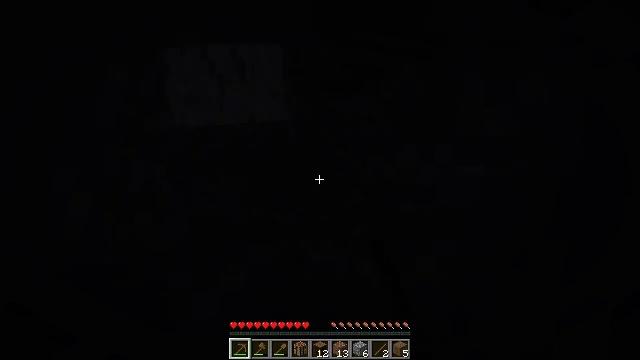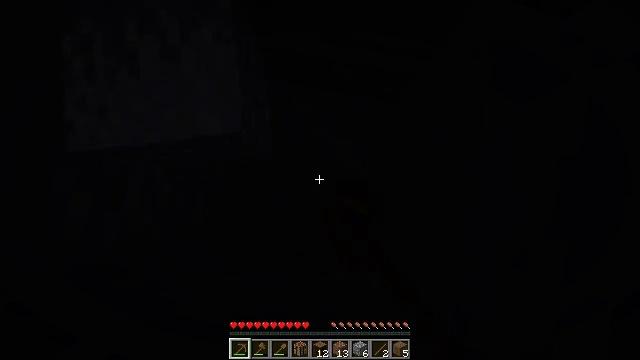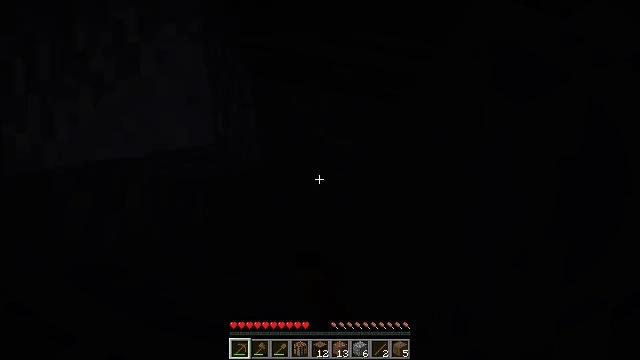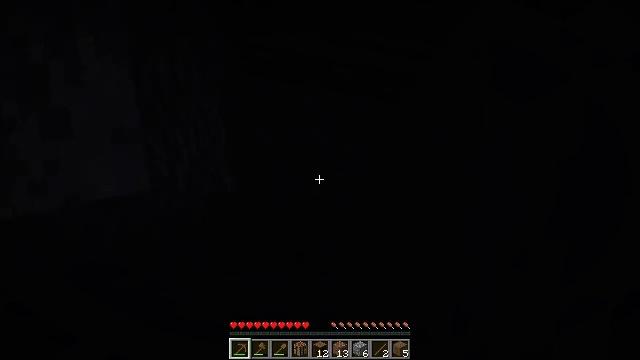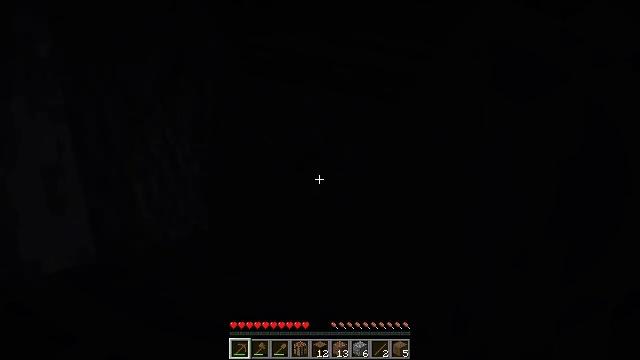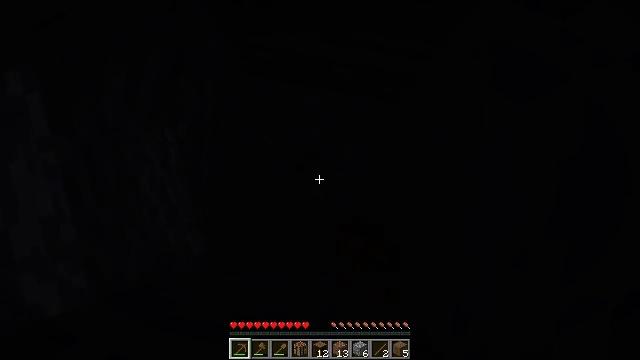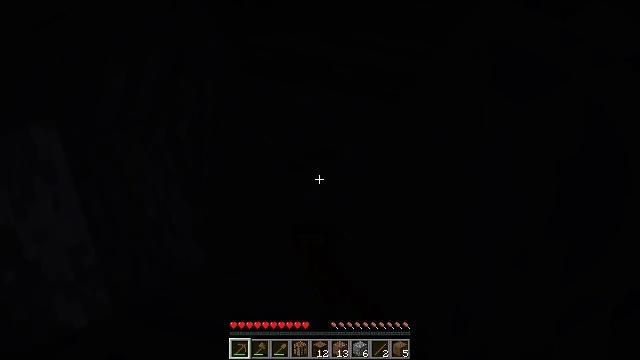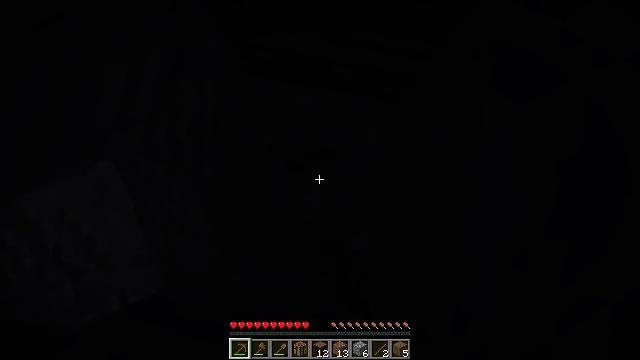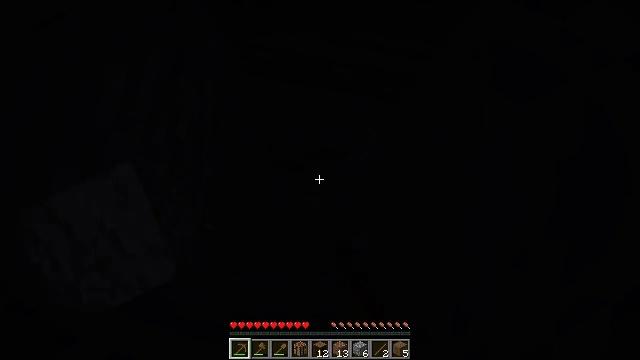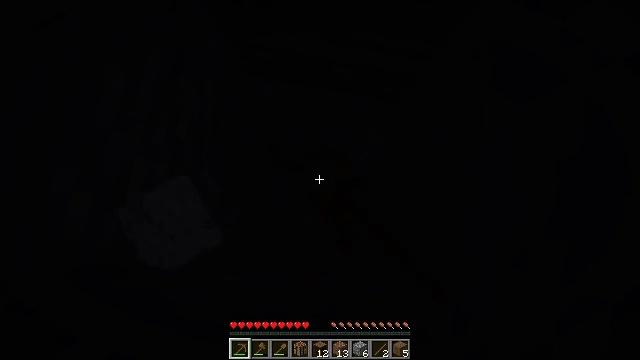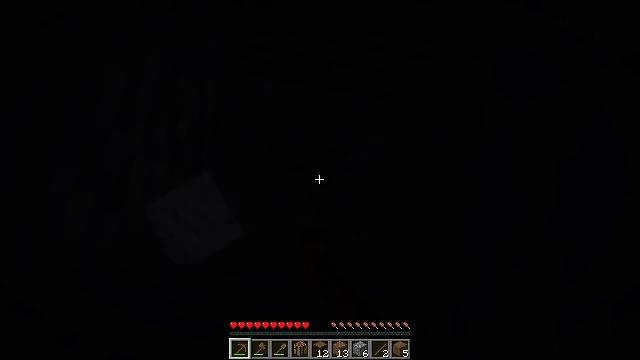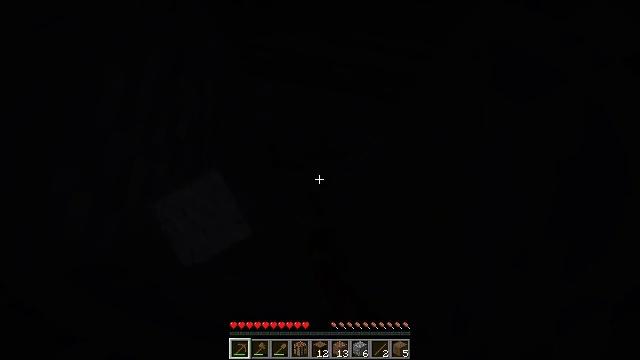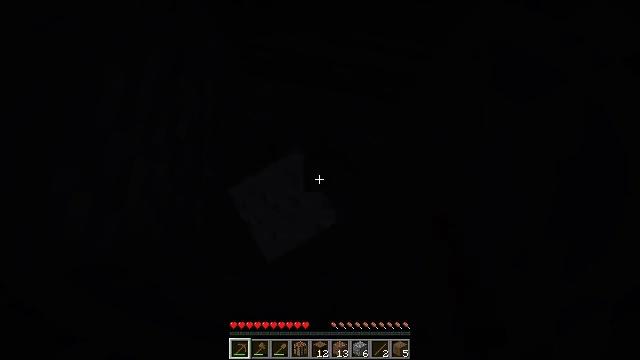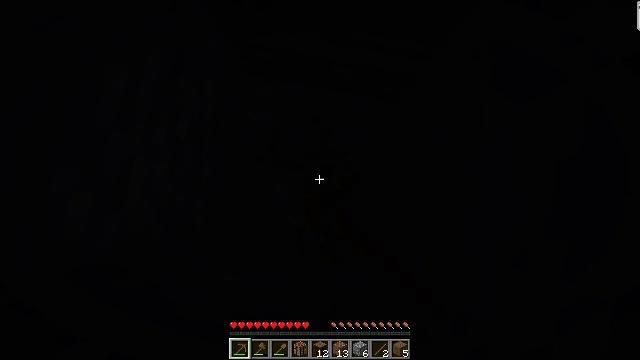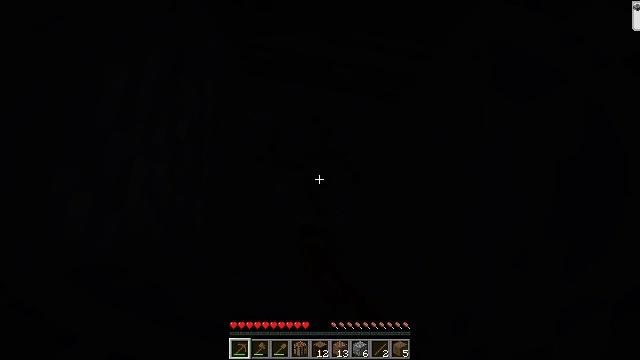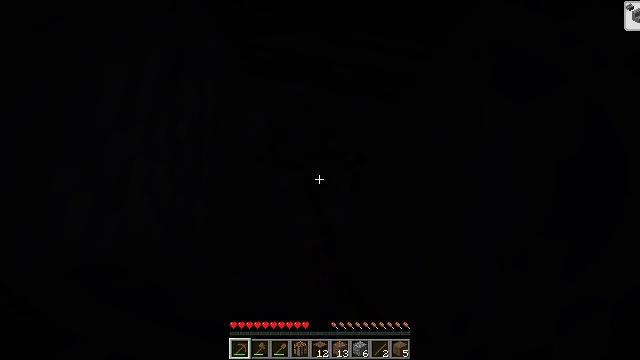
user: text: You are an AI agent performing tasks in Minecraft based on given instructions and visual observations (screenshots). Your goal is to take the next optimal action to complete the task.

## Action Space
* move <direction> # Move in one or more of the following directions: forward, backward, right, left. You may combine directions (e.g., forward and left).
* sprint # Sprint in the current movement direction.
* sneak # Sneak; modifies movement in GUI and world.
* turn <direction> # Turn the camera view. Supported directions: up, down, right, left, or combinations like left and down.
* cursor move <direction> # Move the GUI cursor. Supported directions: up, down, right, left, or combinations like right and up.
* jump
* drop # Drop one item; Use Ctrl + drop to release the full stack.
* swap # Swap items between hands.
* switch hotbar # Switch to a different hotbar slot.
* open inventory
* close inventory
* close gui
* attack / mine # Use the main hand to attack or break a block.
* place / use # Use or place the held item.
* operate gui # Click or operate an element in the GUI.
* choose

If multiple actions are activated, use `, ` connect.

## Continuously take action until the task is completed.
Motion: motion action
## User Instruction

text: Mine the andesite underground.
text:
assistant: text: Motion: attack / mine
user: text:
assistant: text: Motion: attack / mine
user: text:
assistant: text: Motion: attack / mine
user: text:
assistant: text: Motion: attack / mine
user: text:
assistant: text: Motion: attack / mine
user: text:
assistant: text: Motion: attack / mine
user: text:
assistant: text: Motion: attack / mine
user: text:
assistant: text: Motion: attack / mine
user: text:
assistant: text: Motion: attack / mine
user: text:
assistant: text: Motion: attack / mine
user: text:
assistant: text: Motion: attack / mine
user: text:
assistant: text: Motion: attack / mine
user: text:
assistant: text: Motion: attack / mine
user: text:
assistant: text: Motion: attack / mine
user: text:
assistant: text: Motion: attack / mine
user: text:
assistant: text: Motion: attack / mine
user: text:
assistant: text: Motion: attack / mine
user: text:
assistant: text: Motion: attack / mine
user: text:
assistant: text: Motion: attack / mine
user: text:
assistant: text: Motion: attack / mine
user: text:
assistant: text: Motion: attack / mine
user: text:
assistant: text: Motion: attack / mine
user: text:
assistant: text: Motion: attack / mine
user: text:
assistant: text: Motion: attack / mine
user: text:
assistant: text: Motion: turn left, attack / mine
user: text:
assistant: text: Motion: attack / mine
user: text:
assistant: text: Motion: turn right and down, attack / mine
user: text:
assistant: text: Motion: attack / mine
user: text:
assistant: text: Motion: attack / mine
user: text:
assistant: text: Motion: attack / mine